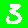
Digit: 3